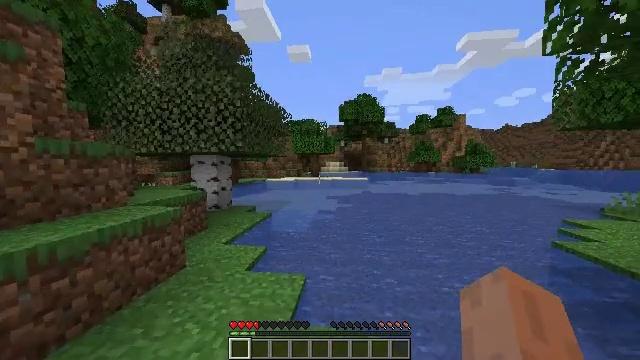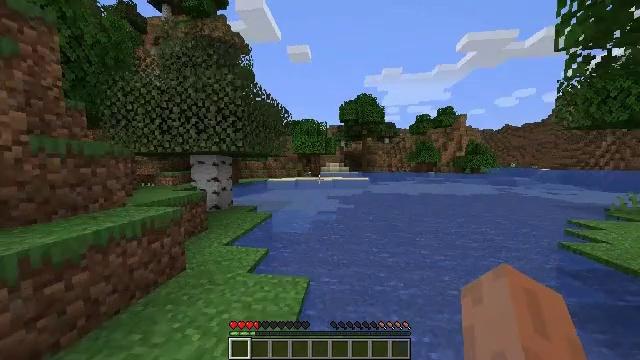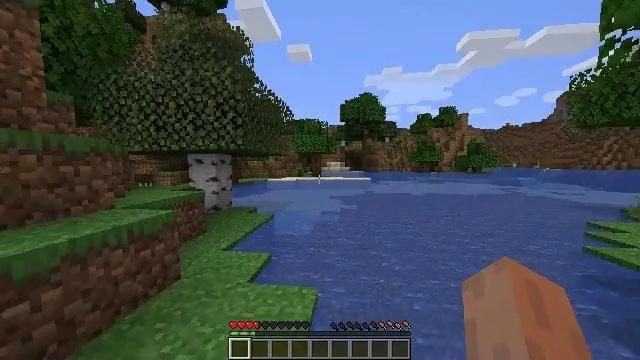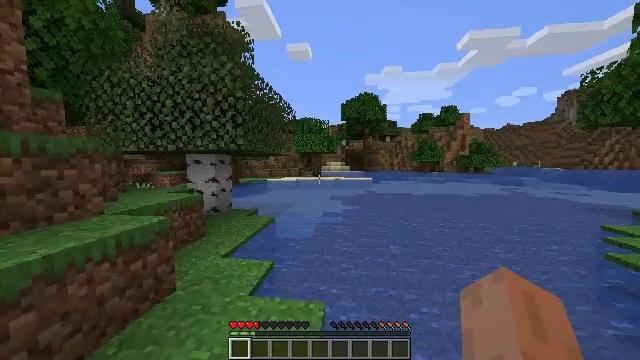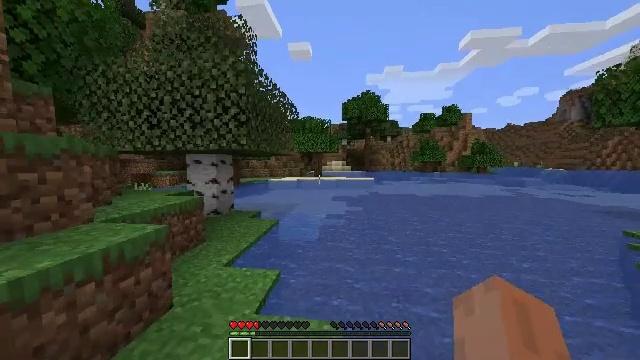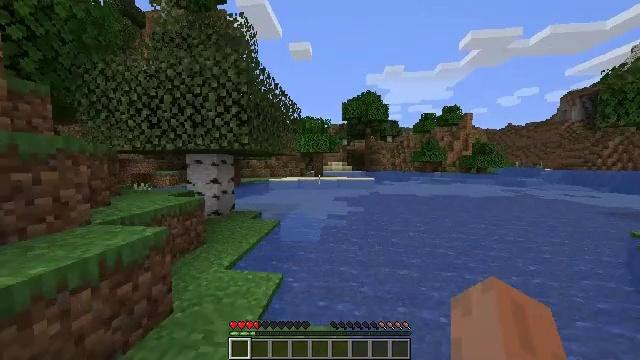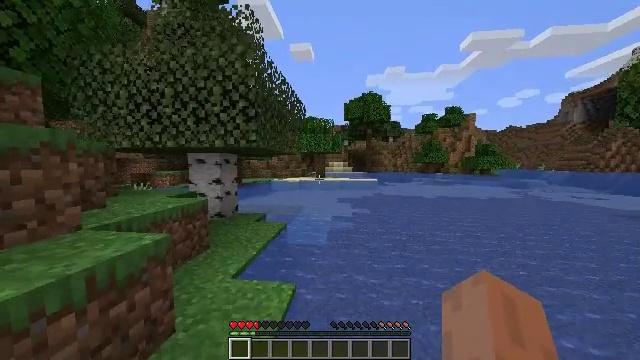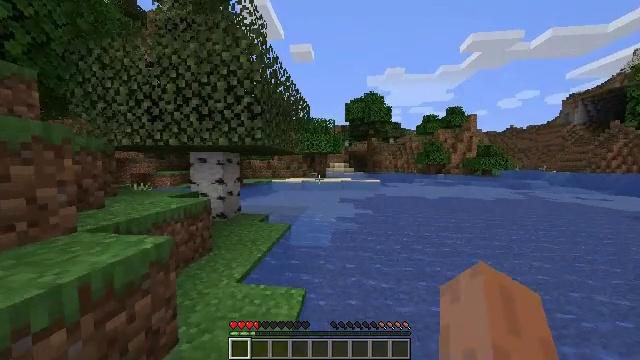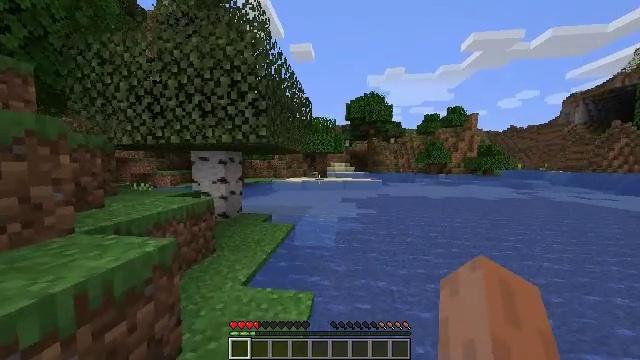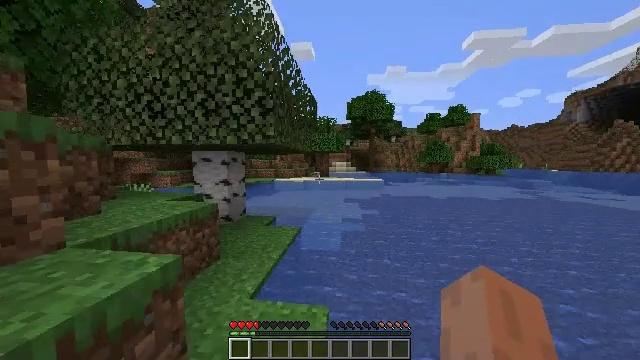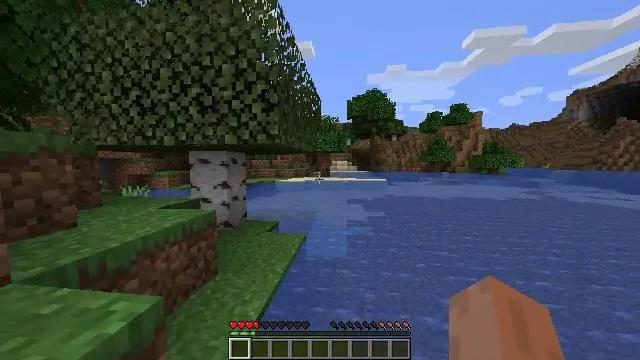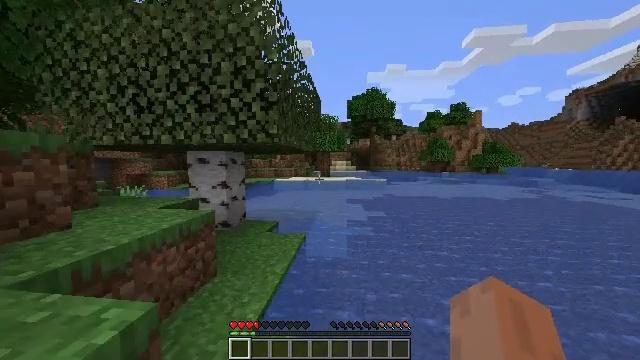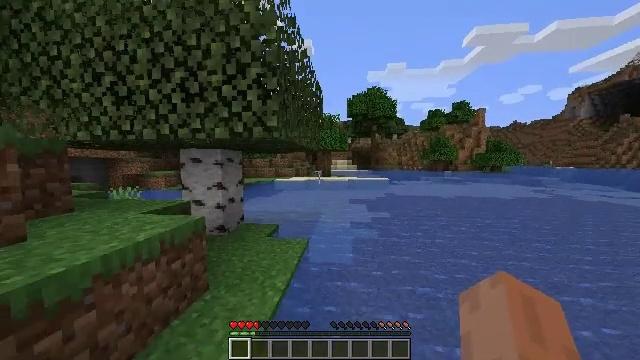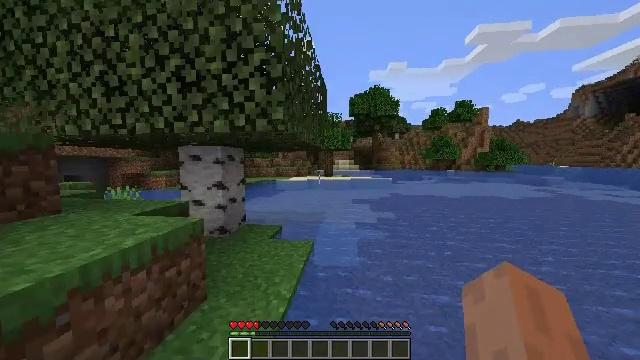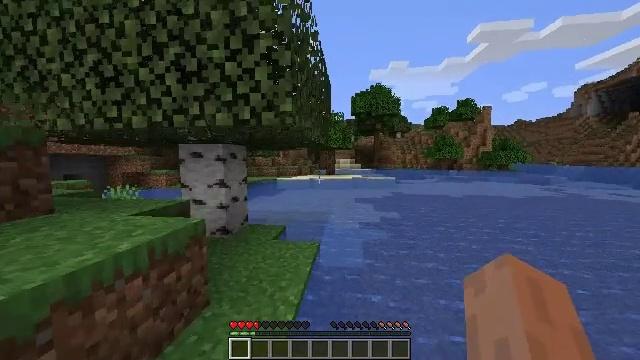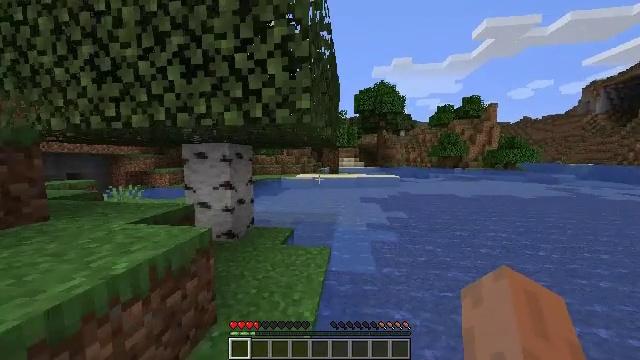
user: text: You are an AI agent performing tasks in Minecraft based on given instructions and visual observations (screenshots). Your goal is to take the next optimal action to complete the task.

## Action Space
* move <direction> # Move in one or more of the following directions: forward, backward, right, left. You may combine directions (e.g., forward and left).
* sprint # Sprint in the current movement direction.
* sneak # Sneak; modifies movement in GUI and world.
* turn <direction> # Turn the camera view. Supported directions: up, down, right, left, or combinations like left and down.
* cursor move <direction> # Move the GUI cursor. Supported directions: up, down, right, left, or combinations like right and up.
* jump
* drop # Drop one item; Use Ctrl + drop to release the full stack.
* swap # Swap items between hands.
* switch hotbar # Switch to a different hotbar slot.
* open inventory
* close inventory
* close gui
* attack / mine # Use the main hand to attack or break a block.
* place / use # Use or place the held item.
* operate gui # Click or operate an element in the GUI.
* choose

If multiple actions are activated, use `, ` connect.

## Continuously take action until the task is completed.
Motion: motion action
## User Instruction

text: Clear birch leaves to get saplings.
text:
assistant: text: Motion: move forward, sprint
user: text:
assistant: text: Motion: move forward, sprint
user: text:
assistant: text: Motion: move forward and move left, sprint
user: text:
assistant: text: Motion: move forward and move left, sprint
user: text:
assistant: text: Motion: move forward and move left, sprint
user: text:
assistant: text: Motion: move forward and move left, sprint
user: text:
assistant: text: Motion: move forward and move left, sprint
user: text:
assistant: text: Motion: move forward and move left, sprint
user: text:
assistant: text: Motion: move forward, sprint
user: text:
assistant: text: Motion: move forward, sprint
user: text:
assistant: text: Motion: move forward, sprint
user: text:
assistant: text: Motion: move forward, sprint
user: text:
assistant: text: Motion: move forward and move left, sprint
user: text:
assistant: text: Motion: move forward and move left, sprint
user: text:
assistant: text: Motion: move forward and move left, sprint
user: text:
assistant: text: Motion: move forward and move left, sprint
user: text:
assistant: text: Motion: move forward and move left, sprint, turn left
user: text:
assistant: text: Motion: move forward and move left, sprint, turn left
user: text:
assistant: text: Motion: move forward and move left, sprint
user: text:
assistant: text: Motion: move forward and move left, sprint
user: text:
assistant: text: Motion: move forward and move left, sprint
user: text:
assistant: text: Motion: move forward, sprint
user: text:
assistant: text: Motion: move forward, sprint, turn left
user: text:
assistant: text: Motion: move forward, sprint, turn left
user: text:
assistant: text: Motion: move forward, sprint, turn left
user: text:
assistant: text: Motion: move forward, sprint, turn left
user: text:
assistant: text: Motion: move forward, sprint, turn left
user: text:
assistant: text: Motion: move forward, sprint
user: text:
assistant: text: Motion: move forward, sprint
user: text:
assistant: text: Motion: move forward, sprint